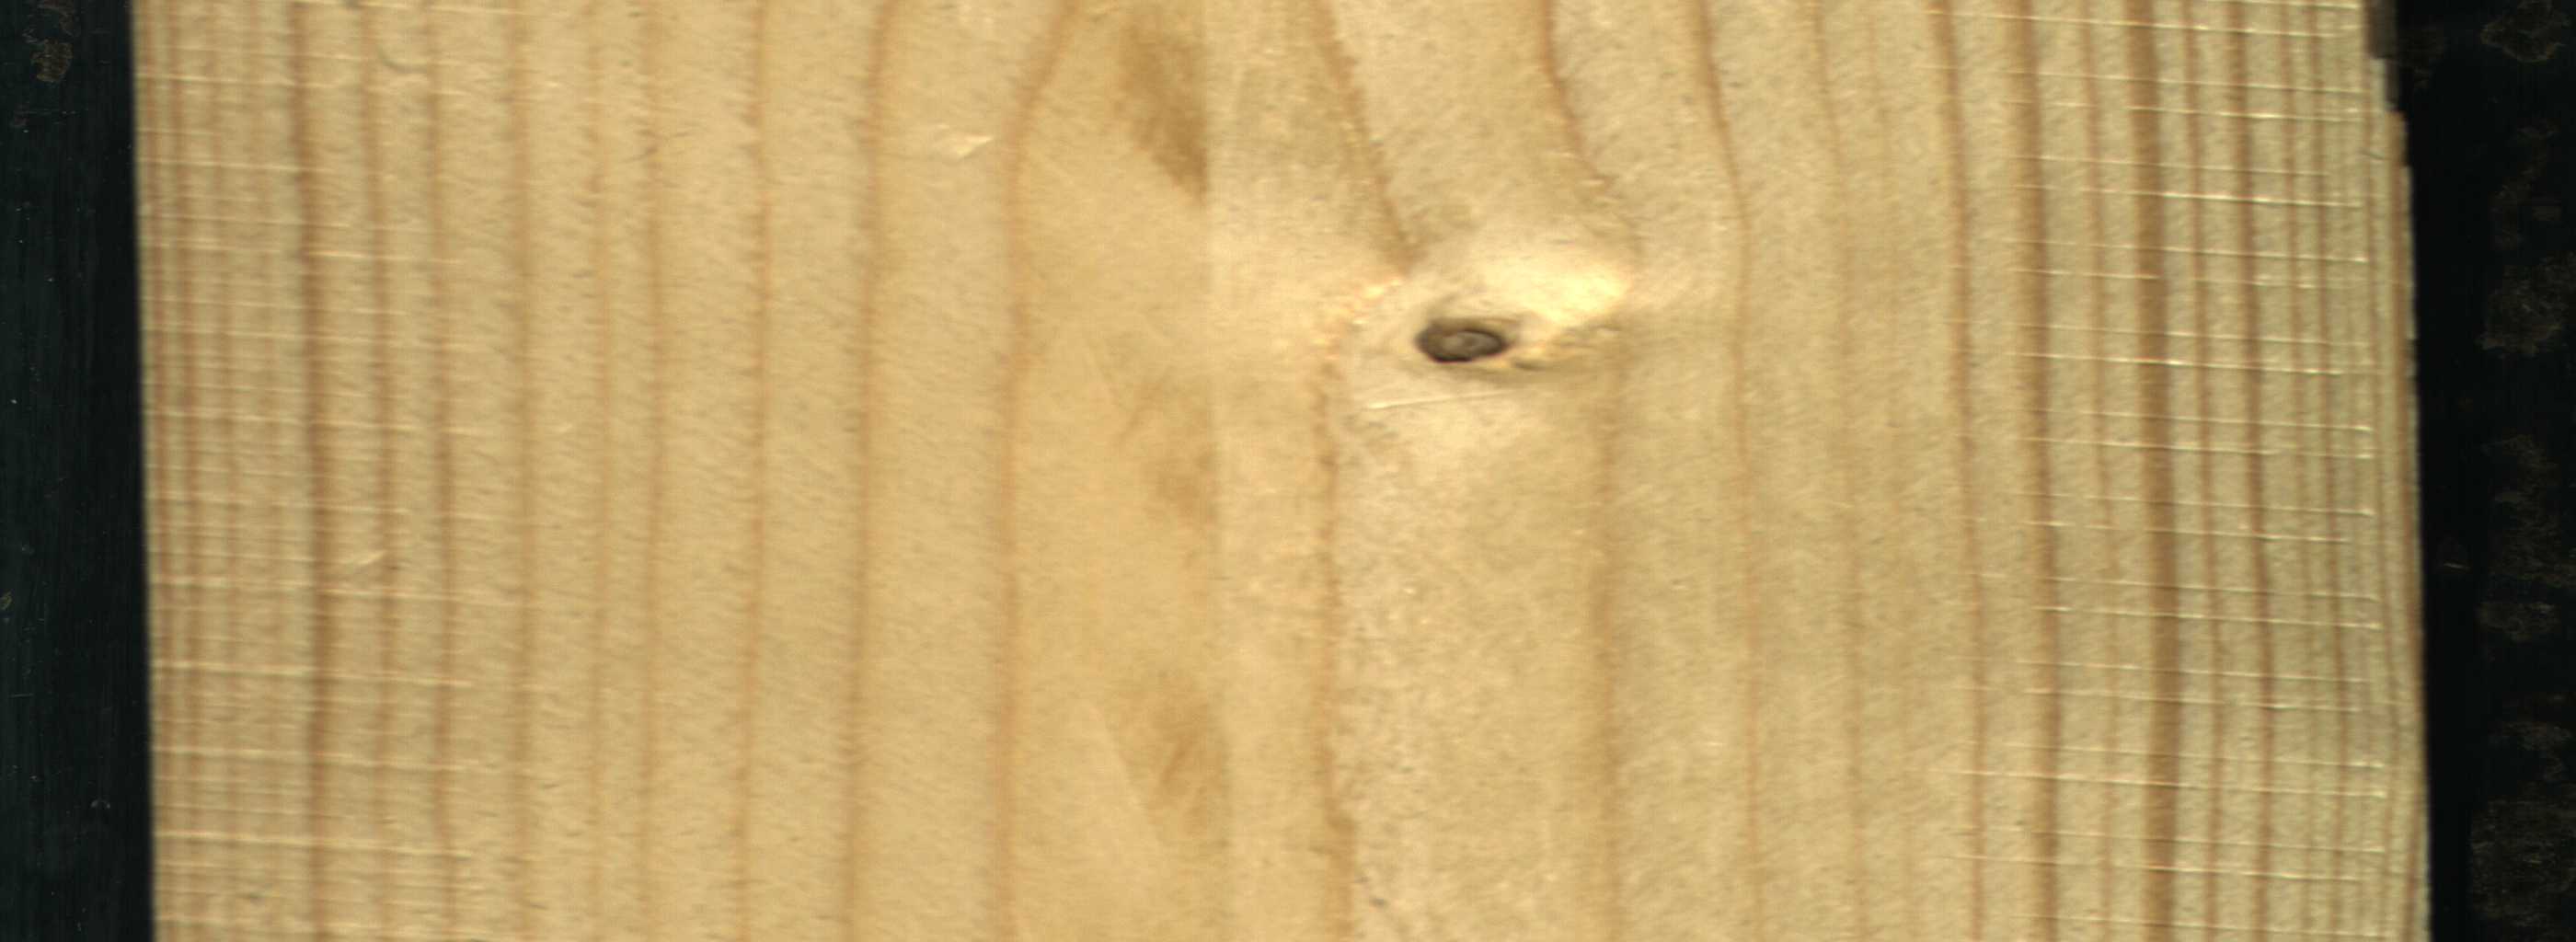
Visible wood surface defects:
Live_Knot